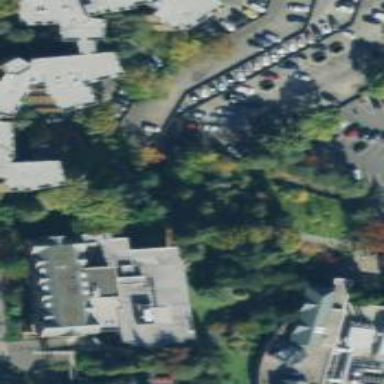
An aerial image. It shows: View of university building.